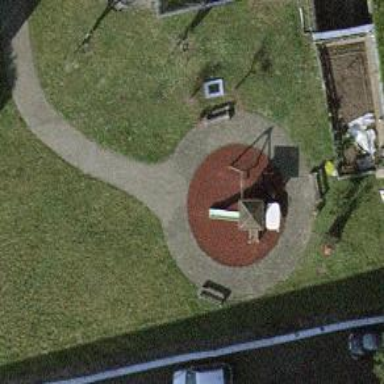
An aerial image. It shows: Playground area for leisure activities on the land.